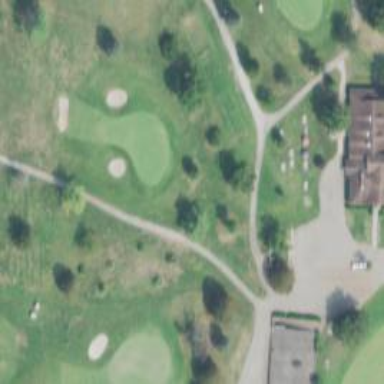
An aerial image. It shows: Path used for both walking and golf.